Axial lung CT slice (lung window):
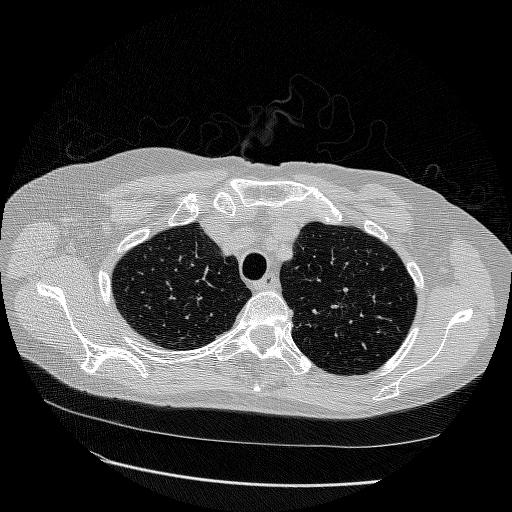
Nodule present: no